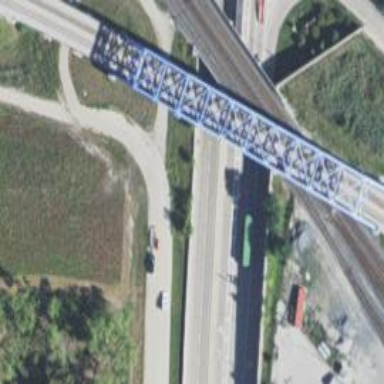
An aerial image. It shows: Man-made bridge.